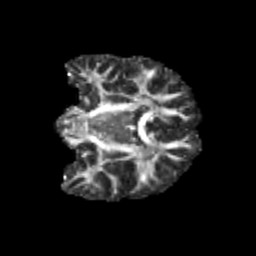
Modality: FA
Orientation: coronal
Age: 12
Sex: female
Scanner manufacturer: siemens
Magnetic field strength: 3 T
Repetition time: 3.8 s
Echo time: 0.07 s